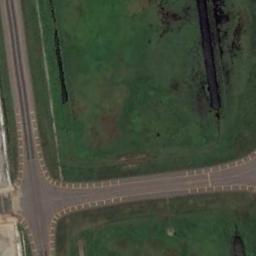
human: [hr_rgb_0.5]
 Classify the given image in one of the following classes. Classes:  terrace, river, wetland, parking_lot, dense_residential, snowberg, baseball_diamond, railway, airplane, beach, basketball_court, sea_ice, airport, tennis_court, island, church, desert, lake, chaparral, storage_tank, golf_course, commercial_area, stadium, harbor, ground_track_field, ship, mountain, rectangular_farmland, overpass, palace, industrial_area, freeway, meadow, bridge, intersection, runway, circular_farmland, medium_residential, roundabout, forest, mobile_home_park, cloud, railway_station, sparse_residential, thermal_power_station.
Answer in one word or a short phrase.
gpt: runway